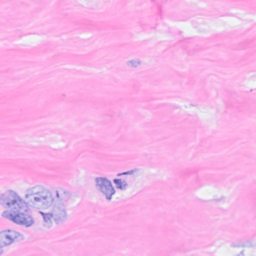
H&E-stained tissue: Breast